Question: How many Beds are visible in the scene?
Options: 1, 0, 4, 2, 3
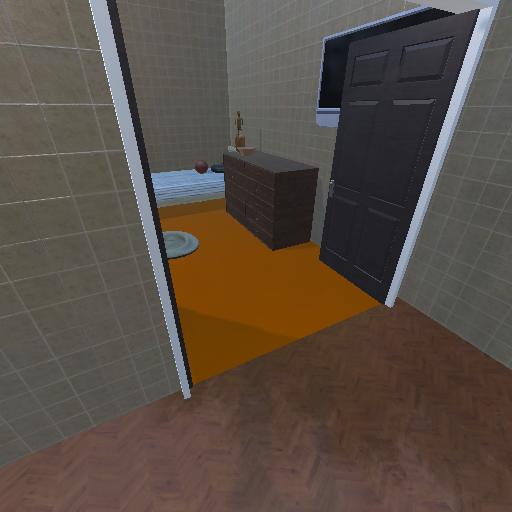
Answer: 1